Question: I have a tabbed interface (with button like tabs), and my problem is that they stack on top each other:
very rough sketch BTW. Here is the css for the tabs:
'''
ul.tabs {
margin: 0;
padding: 0;
float: left;
list-style: none;
height: 50px; /*--Set height of tabs--*/
border-radius:2px;
width: 100%;
}
ul.tabs li {
float: left;
margin: 0;
padding: 0;
height: 32px; /*--Subtract 1px from the height of the unordered list--*/
line-height: 31px; /*--Vertically aligns the text within the tab--*/
margin-bottom: -1px; /*--Pull the list item down 1px--*/
overflow: hidden;
position: relative;
background: #FFFFFF;
border-radius: 5px;
margin-right:100px;
opacity: .8;
}
ul.tabs li a {
text-decoration: none;
color: #000;
display: inline;
padding: 0 20px;
border-radius: 5px;
outline: none;
}
ul.tabs li a:hover {
background: #ccc;
}
html ul.tabs li.active, html ul.tabs li.active a:hover {
border-radius: 5px;
color: #000000;
}
.tab_container {
border-radius: 5px;
overflow: hidden;
clear: both;
float: left; width: 100%;
background: #FFFFFF;
opacity: .8;
max-width:800px;
}
'''
and the html:
'''
<ul class="tabs">
<li><a href="#tab4"><img src = "images/badge.png"></a></li>
<li><a href="#tab1"><img src = "images/scroll.png"></a></li>
<li><a href="#tab2"><img src = "images/friends.png"></a></li>
<li><a href="#tab3"><img src = "images/compass.png"></a></li>
<li><a href="#tab5"><img src = "images/profile.gif"></a></li>
</ul>
'''
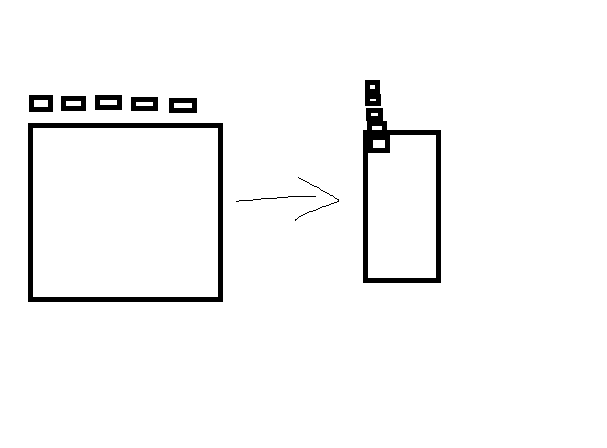
Answer: At first it took me a while to understand what your problem was. So if I get it correctly, it looks like the code is fine, until you try and shrink the browser window - the the tabs line up on top of each other.
To solve this, I specified a 'max-width' and, most importantly, a 'min-width' for the 'ul' element (you can also just specify a width, like 'width : 900px;' ). I also made sure to stick the 'ul' in a containing 'div', and specify that 'div' in the css.
The final css worked like this:
'''
div.contain {
}
ul.tabs {
margin: 0;
padding: 0;
float: left;
list-style: none;
height: 50px; /*--Set height of tabs--*/
border-radius:2px;
max-width:1000px;
min-width: 900px;
}
'''
And the html looked like:
'''
<div class = "contain">
<ul class="tabs">
<li><a href="#">1</a></li>
<li><a href="#">2</a></li>
<li><a href="#">3</a></li>
<li><a href="#">4</a></li>
<li><a href="#">5</a></li>
</ul>
</div>
'''